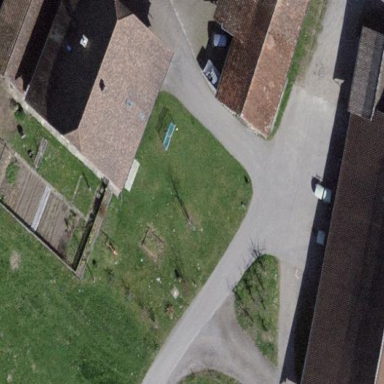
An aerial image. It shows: Farmyard area.